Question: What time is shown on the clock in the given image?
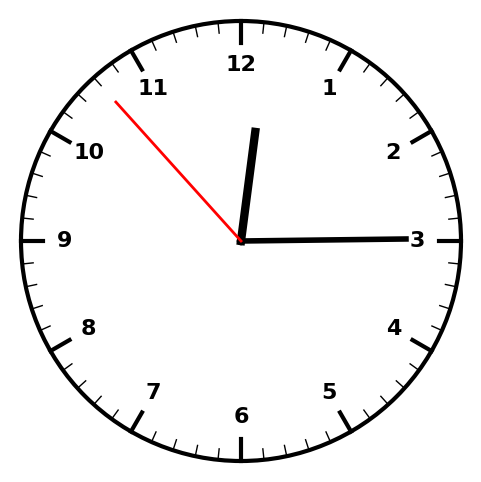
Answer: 12:14:53